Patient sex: F
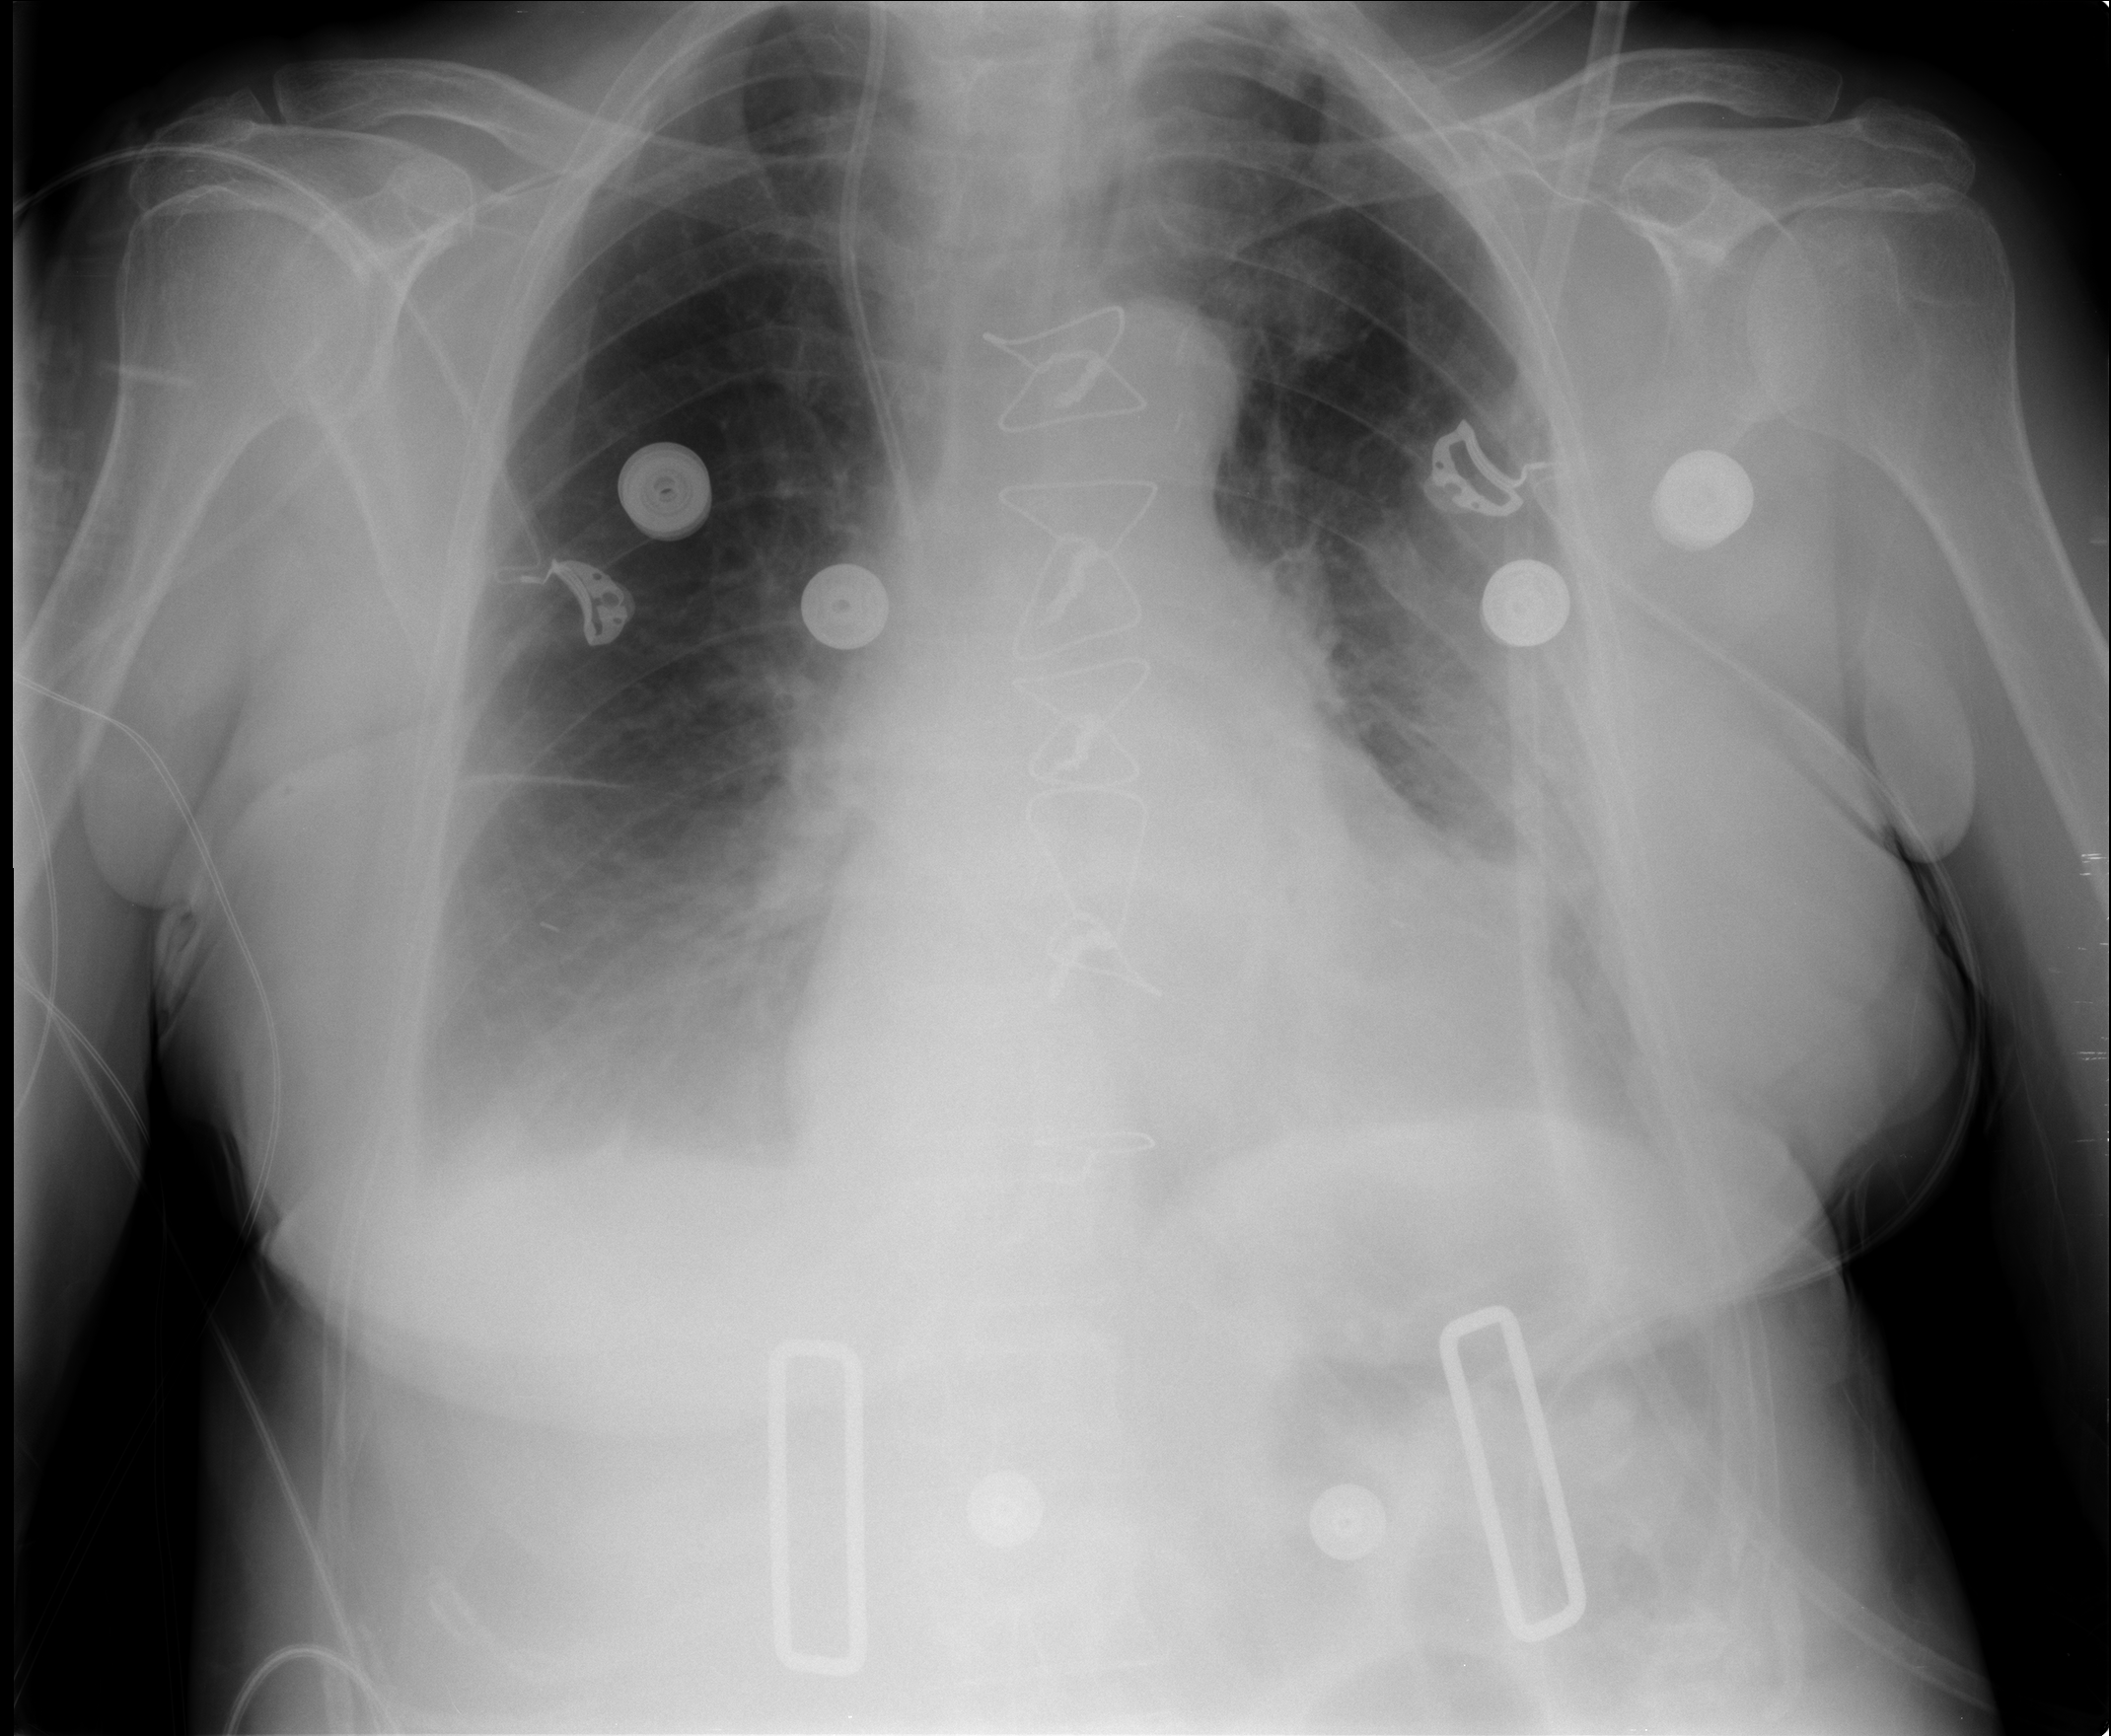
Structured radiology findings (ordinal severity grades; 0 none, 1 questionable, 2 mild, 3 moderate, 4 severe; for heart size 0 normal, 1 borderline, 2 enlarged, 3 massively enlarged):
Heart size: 0
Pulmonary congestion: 0
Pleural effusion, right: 2
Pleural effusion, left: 2
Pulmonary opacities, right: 0
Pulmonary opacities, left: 0
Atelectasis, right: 2
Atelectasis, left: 2